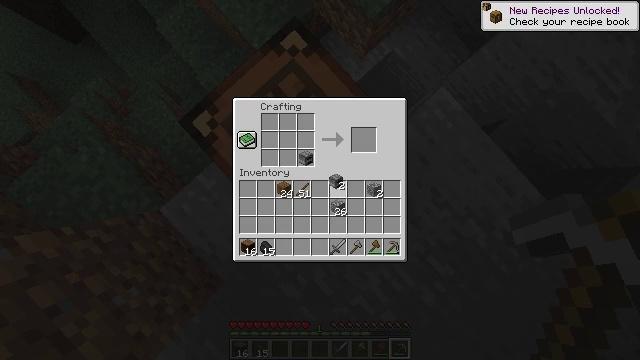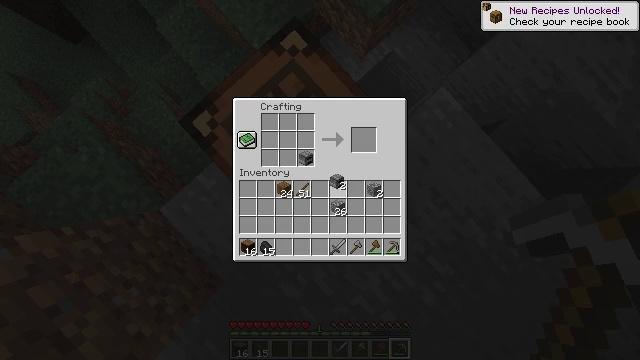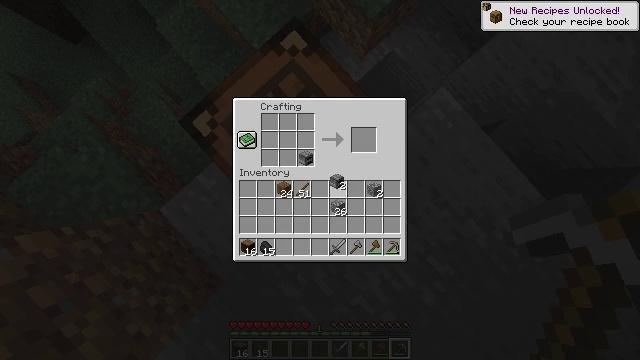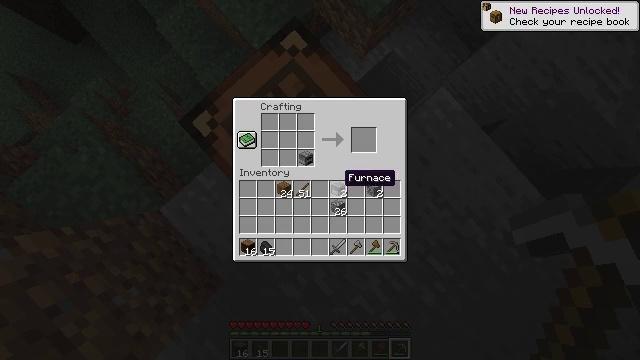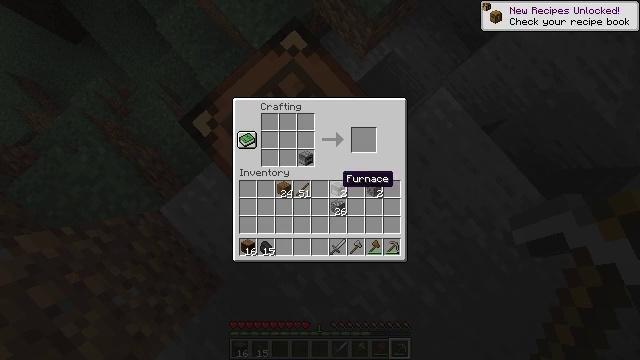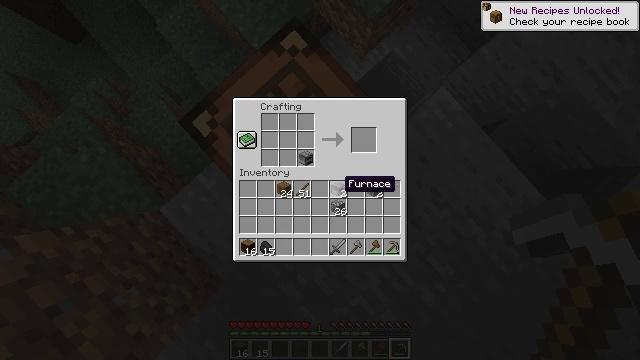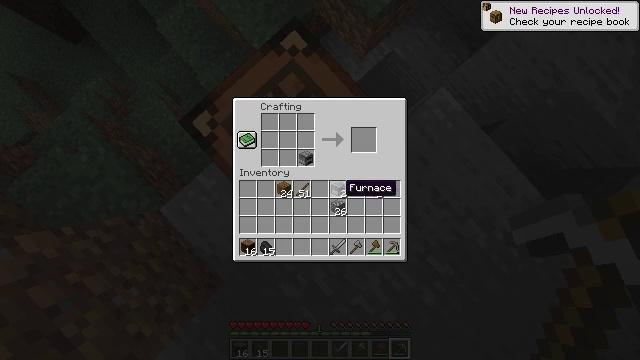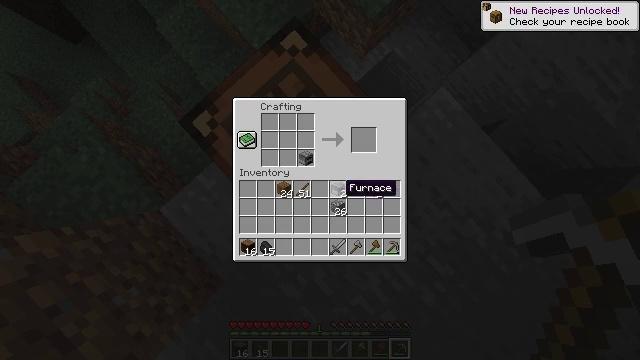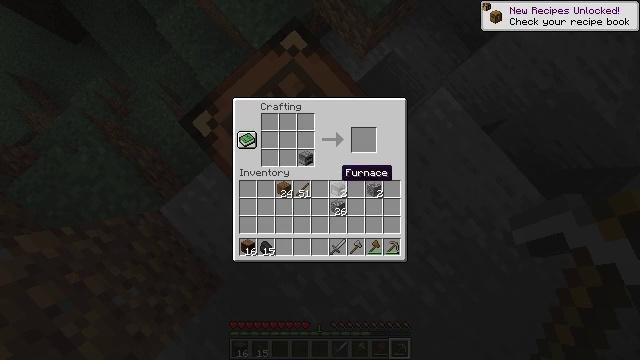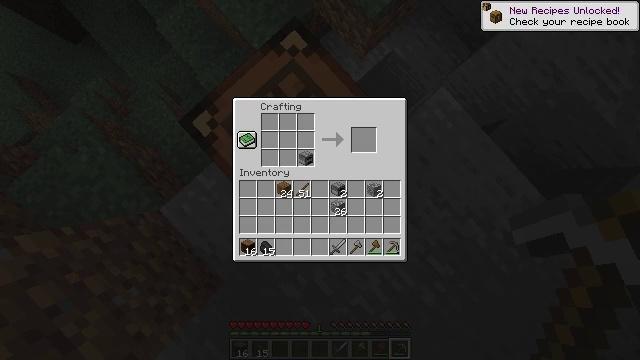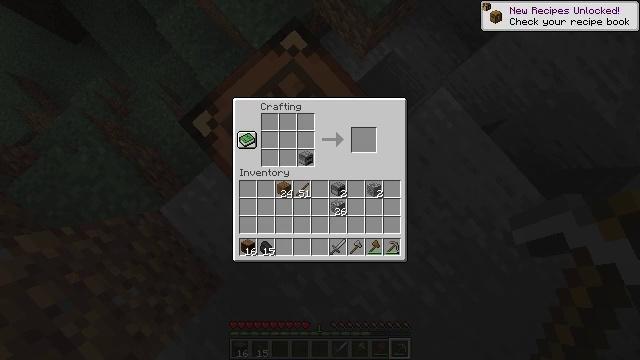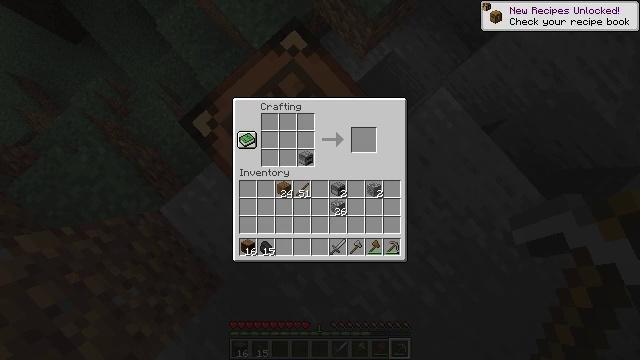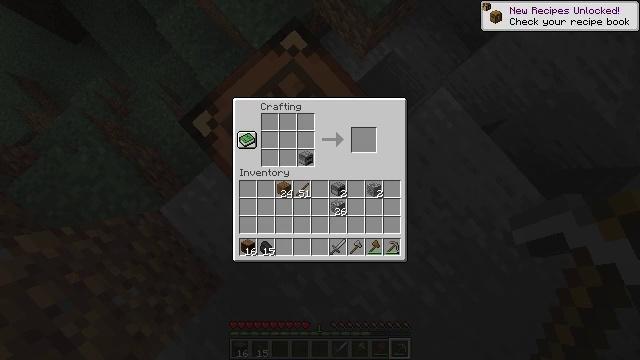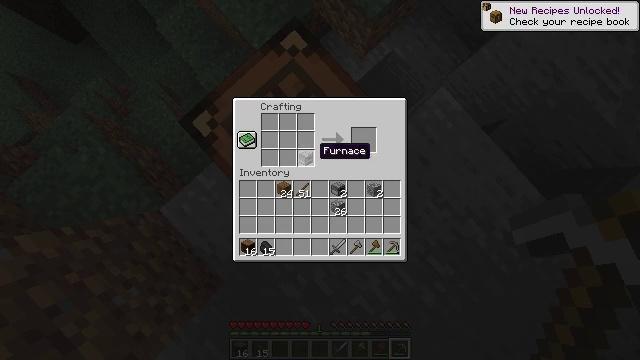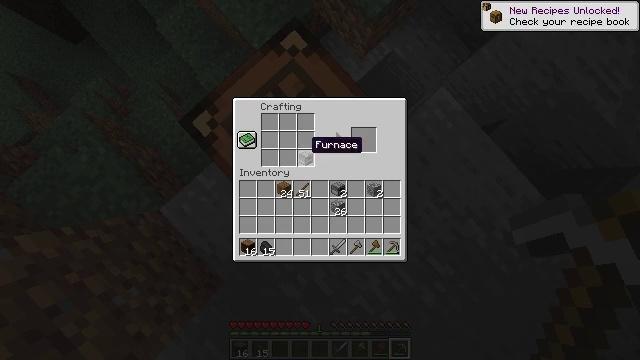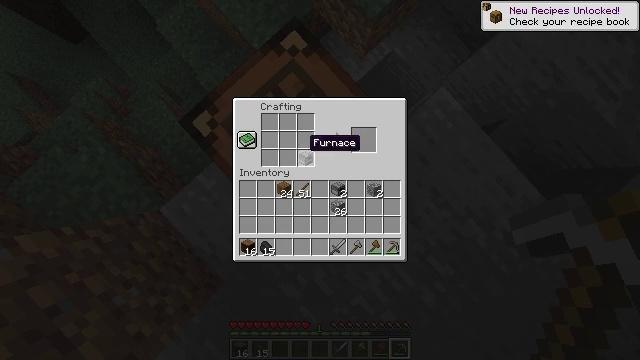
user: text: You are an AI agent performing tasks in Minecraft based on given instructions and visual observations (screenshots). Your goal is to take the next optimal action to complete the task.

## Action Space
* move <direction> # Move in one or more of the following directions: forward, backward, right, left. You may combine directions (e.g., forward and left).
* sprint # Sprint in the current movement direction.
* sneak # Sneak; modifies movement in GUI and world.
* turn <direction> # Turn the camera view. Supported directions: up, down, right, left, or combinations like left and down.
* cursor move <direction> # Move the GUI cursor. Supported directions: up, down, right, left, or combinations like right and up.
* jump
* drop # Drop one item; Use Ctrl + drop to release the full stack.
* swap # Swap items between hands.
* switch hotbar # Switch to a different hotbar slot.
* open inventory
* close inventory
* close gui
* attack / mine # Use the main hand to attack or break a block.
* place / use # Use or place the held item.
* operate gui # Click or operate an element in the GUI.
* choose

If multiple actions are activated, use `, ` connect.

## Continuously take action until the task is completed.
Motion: motion action
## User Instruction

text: Craft a smoker with the required resources.
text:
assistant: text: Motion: operate gui
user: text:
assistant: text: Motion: operate gui
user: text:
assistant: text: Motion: no_op
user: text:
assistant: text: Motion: no_op
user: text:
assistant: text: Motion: no_op
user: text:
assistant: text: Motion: no_op
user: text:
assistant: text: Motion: no_op
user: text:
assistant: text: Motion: cursor move up
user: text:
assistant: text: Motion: cursor move left and up
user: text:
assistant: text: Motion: no_op
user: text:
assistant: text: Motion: no_op
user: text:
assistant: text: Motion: operate gui
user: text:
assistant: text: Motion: operate gui
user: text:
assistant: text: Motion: cursor move left
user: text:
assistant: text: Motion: no_op
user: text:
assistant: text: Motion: operate gui
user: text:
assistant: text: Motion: operate gui
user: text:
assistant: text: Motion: no_op
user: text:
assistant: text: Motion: cursor move up
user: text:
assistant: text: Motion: no_op
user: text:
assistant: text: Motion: no_op
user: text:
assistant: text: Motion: operate gui
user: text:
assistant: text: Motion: operate gui
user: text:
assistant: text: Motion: operate gui
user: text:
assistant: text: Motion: no_op
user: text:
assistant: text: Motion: cursor move down
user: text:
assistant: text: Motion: cursor move down
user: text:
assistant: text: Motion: cursor move down
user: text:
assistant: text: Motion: cursor move left and down
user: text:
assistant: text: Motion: cursor move down